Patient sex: M
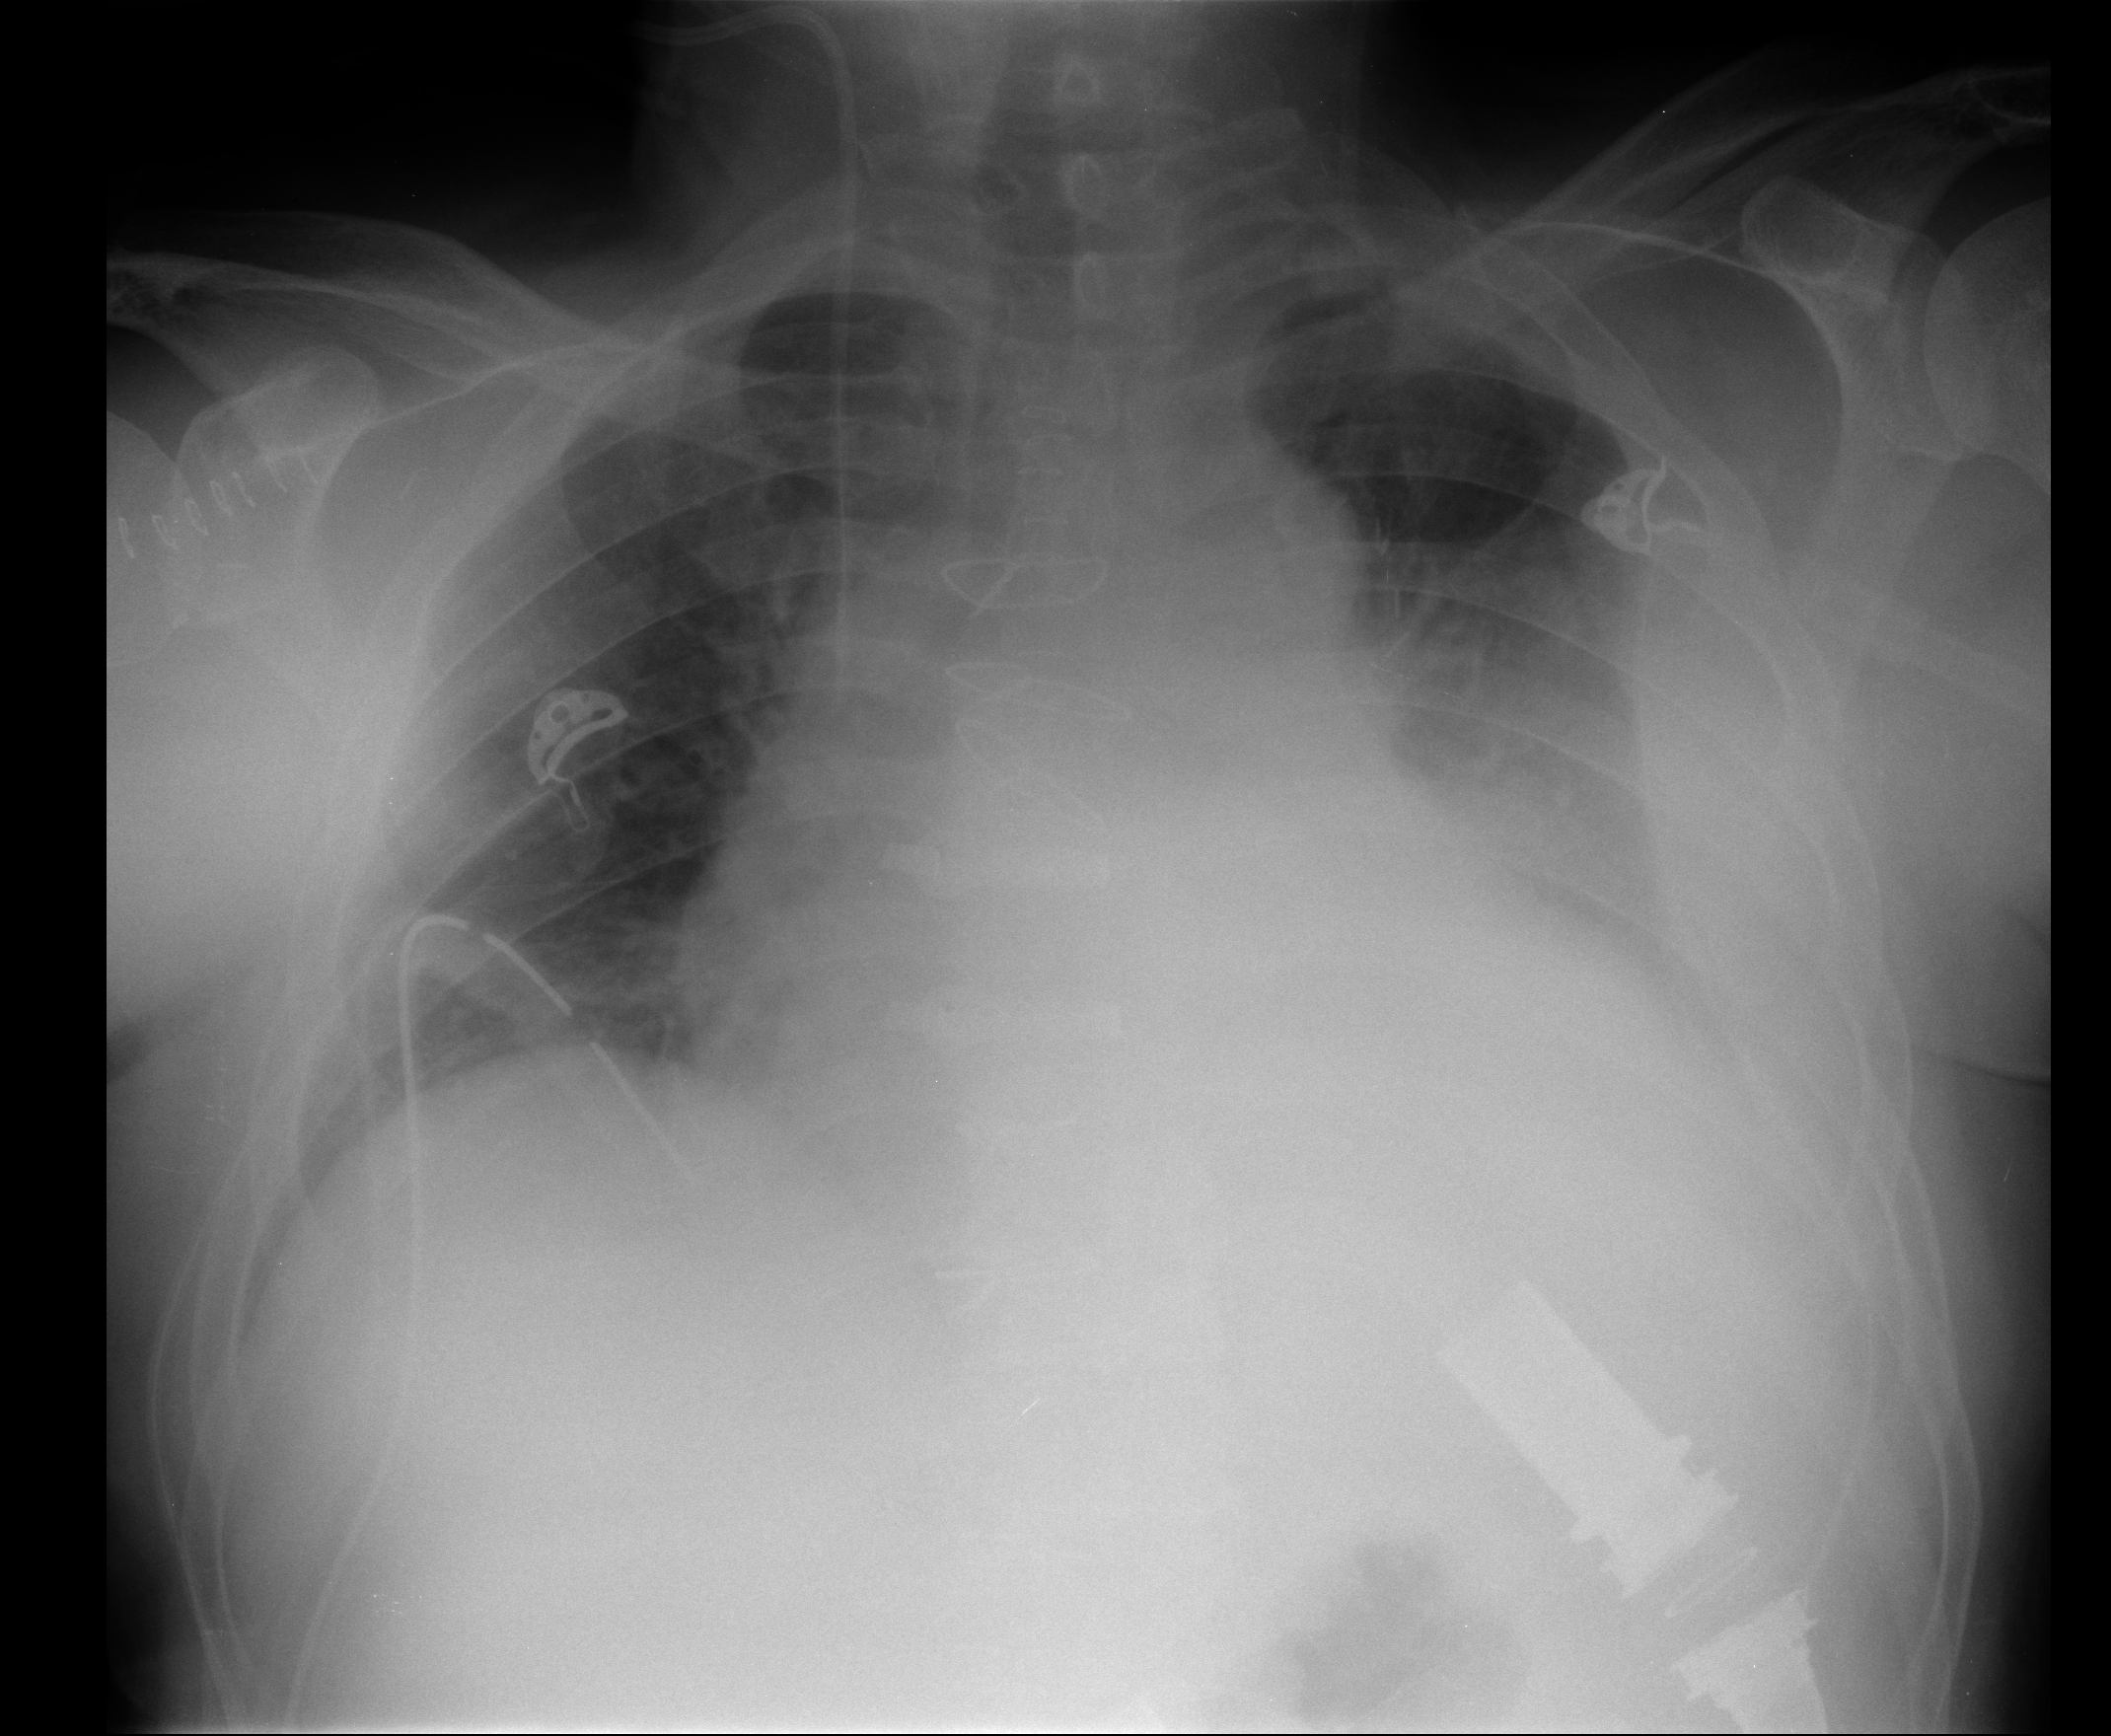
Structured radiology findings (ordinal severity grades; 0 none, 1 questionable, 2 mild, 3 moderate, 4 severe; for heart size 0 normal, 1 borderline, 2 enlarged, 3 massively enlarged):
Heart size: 3
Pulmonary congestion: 2
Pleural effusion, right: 0
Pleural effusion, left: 3
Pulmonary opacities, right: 0
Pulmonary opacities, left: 0
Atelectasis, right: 0
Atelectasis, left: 2